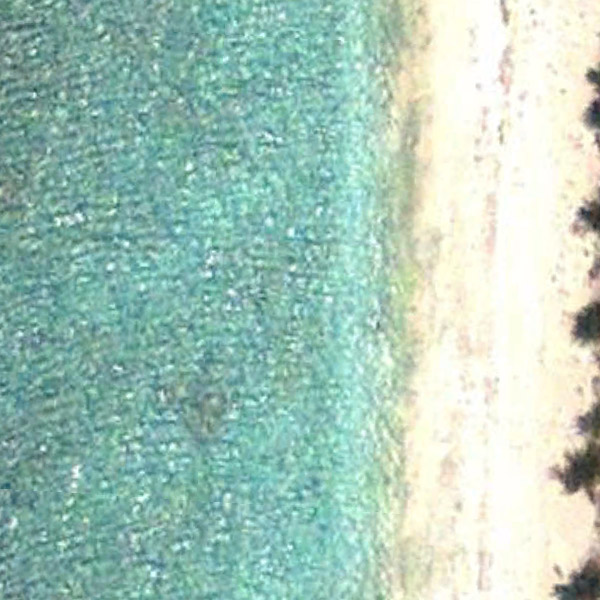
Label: Beach